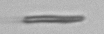
Label: fiber